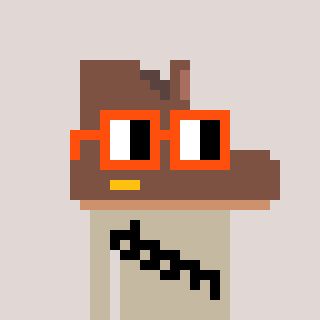
a pixel art character with square orange glasses, a boot-shaped head and a bege-colored body on a warm background